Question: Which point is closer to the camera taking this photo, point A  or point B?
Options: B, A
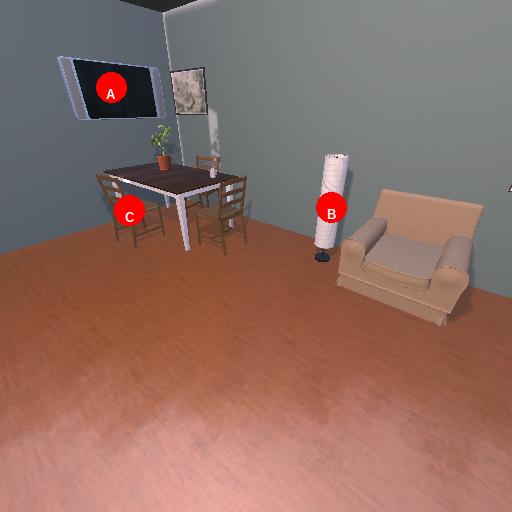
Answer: B